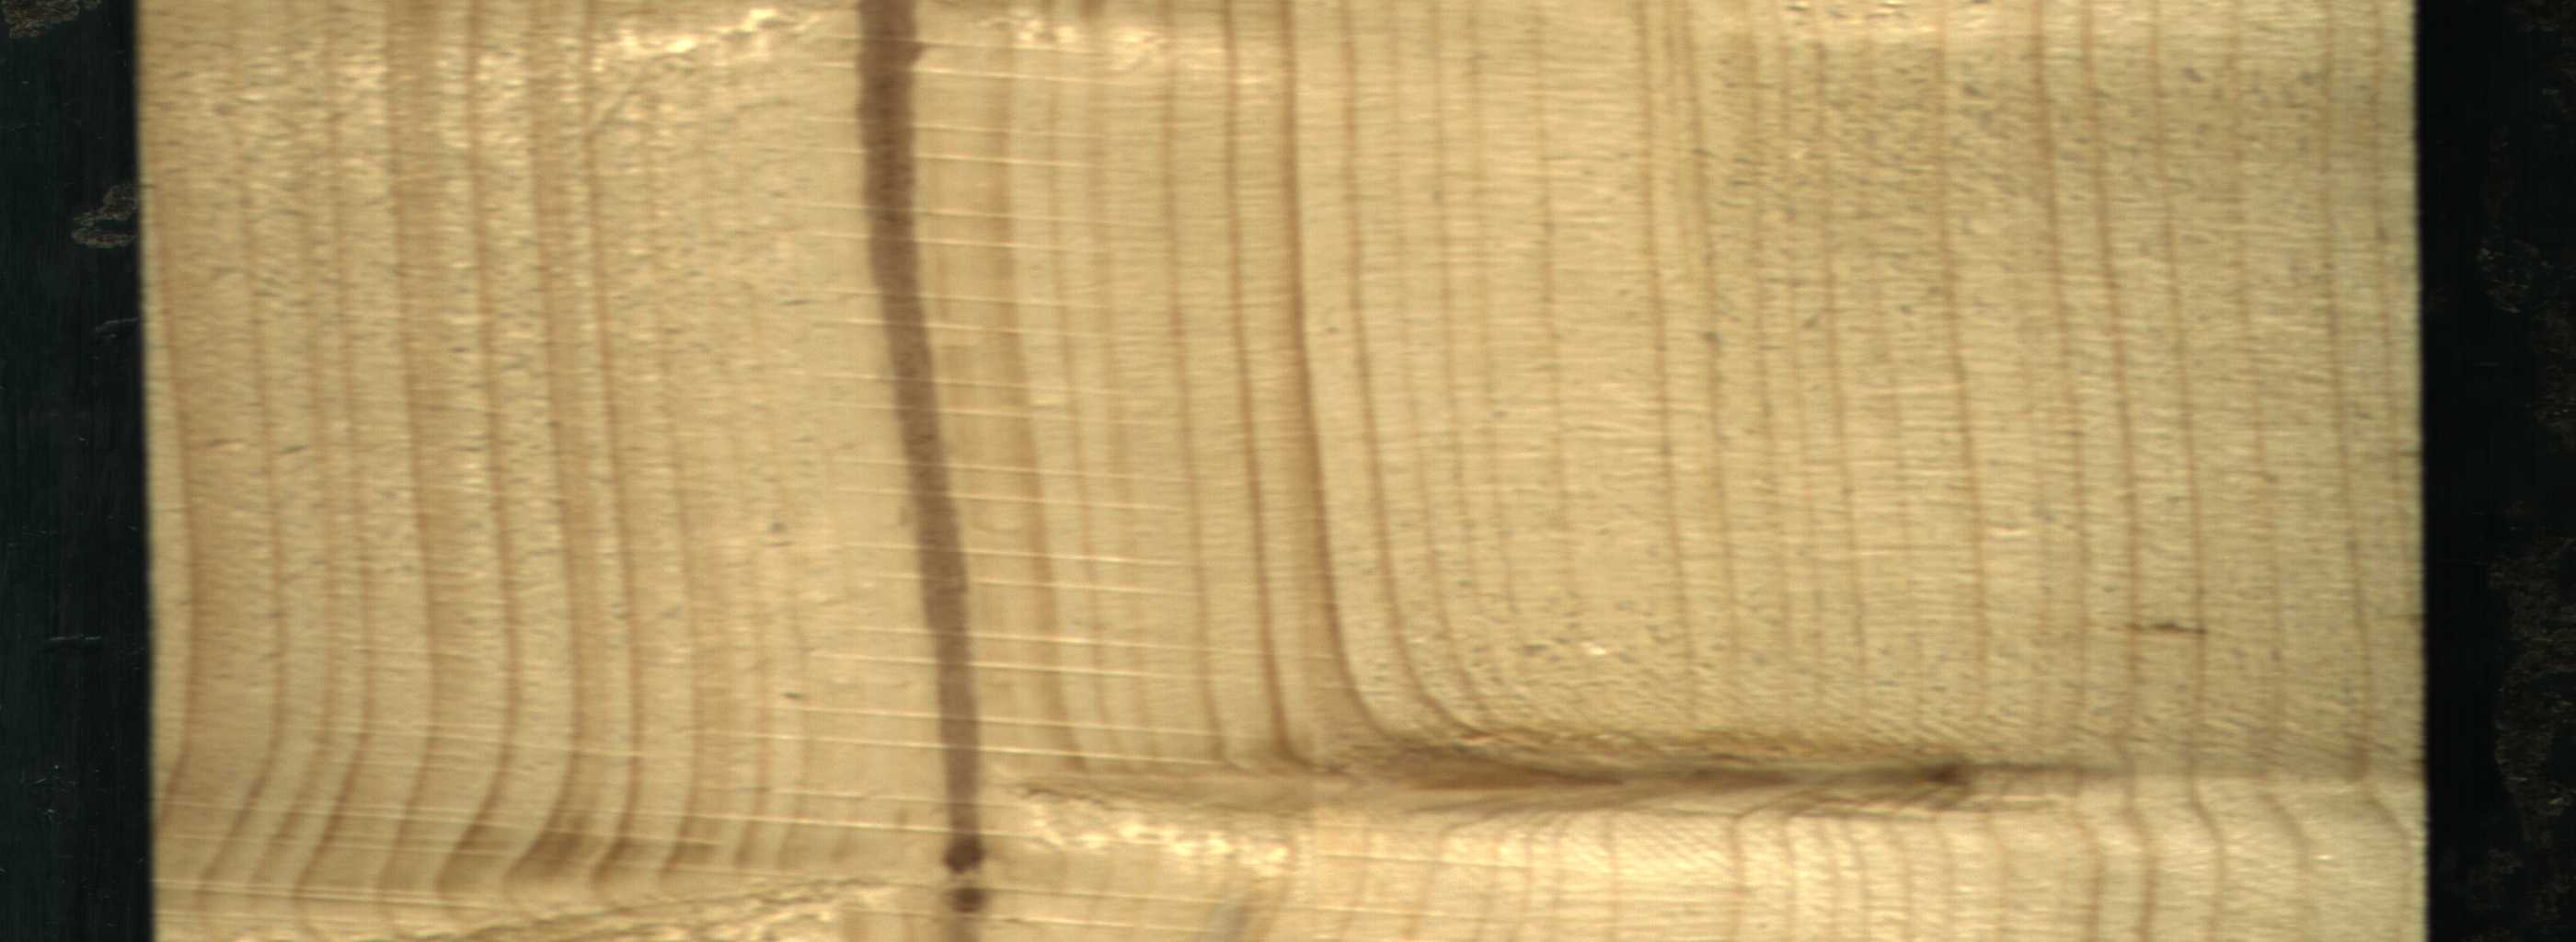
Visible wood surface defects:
Marrow
Live_Knot